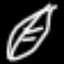
Label: leaf